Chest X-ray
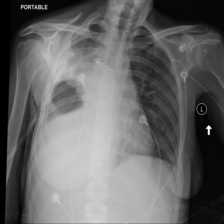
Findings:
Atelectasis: negative
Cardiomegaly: negative
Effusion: negative
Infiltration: negative
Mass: negative
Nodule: negative
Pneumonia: negative
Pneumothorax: negative
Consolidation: negative
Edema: negative
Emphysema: negative
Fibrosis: negative
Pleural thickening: negative
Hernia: negative